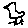
Label: bird